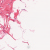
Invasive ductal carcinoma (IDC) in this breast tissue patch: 0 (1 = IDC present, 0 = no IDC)